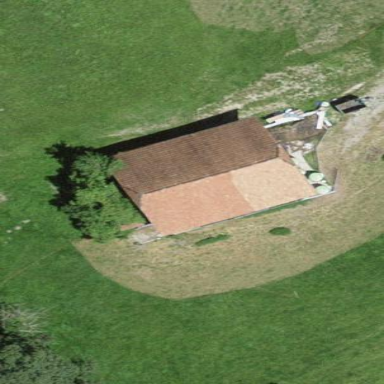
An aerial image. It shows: Barn.